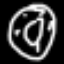
Label: donut